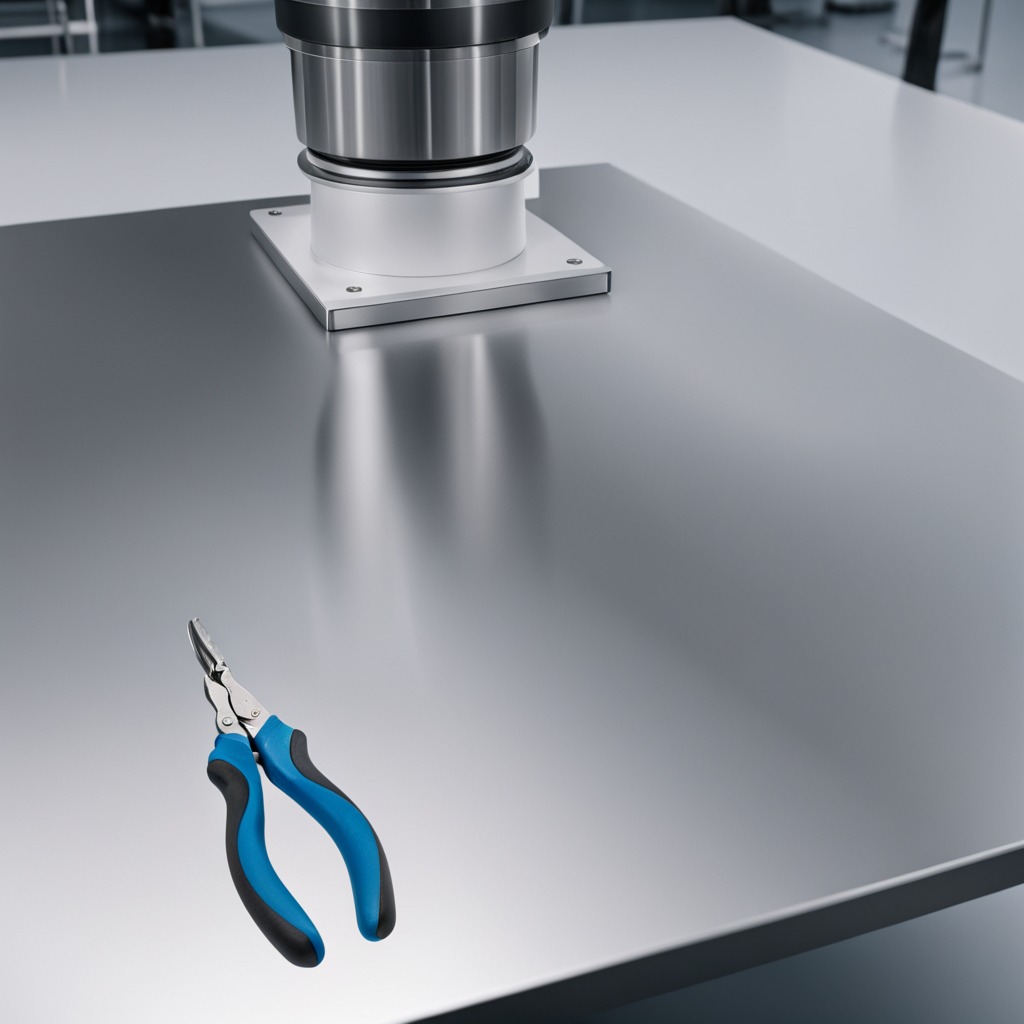
A plier is lying on the stainless steel table in a high-end prototyping lab.